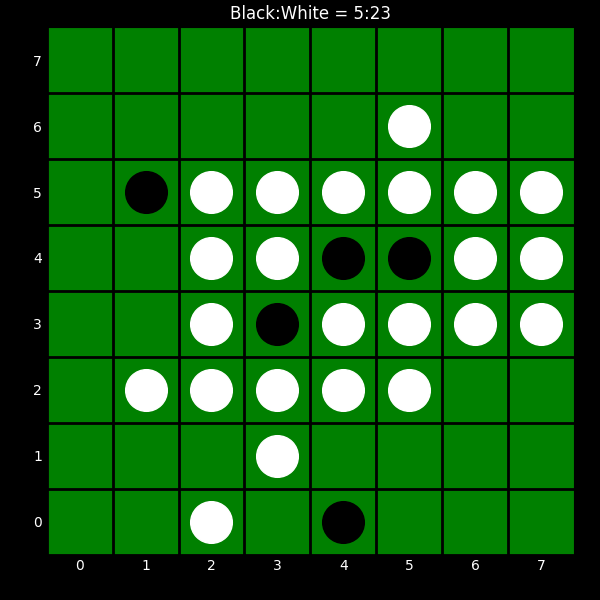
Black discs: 5
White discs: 23